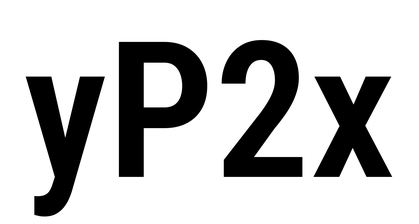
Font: Roboto_Condensed_SemiBold